Question: I have some data that I'd like to put in a scatter plot and when I rollover the point on the chart I'd like to have a bubble popup and give some identifying info.
For instance if I had a data frame with a students name, height and weight, I'd like to plot height and weight on the x and y axis respectively. Then when I rollover an individual point on the plot a bubble would pop up with the students name.
There is a somewhat similar function used in a basic 'plot()' called 'identify()' but it requires clicking on the point and doesn't go away after I leave the point.
Here's a sample df and the plot/identify code:
'''
> dput(df1)
structure(list(id = c(1, 2, 3, 4, 5, 6, 7, 8, 9, 10), var1 = c(0.469521932071075,
0.077109789242968, 0.076340542640537, 0.461061101639643, 0.347079795086756,
0.425340321380645, 0.738443679409102, 0.00931701785884798, 0.267918228404596,
0.722170797875151), var2 = c(0.265150599181652, 0.557858553016558,
0.715832461370155, 0.186717337928712, 0.626156869810075, 0.1359783844091,
0.67408229294233, 0.528320853365585, 0.241800826275721, 0.80992470192723
), names = c("jim", "nancy", "suzy", "mark", "alex", "jen", "luz",
"jeff", "paula", "amir")), .Names = c("id", "var1", "var2", "names"
), row.names = c(NA, -10L), class = "data.frame")
plot(df1$var1, df1$var2);grid()
identify(df1$var1, df1$var2, labels = df1$names)
'''
Here's an example after clicking on a few points:

Any suggestions?
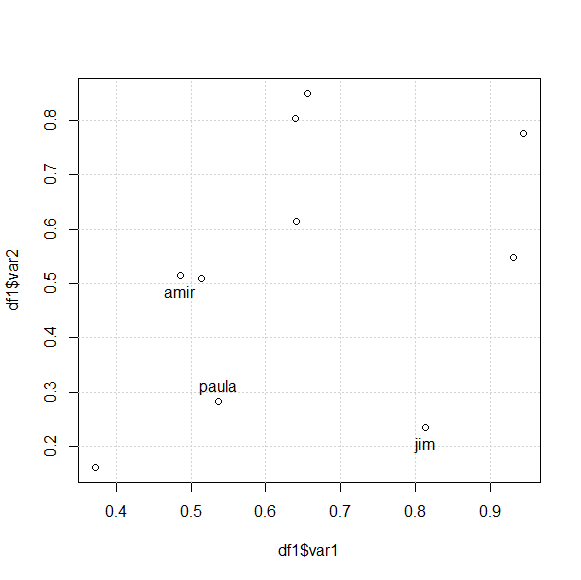
Answer: The 'HTKidentify' and 'HWidentify' functions in the TeachingDemos package allow for the creation of a scatter plot and having information pop up when you hover the mouse over a data point, the information goes away when you move to a new point. The first one requires Tk and the second one is only for windows and neither uses ggplot2 (but both are pure R code, so you may find a way to modify them to work with ggplot2 or other extensions).